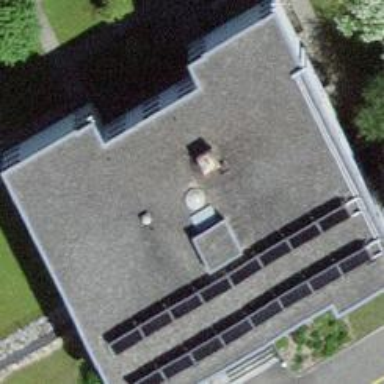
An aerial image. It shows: Apartment building with flat roof.